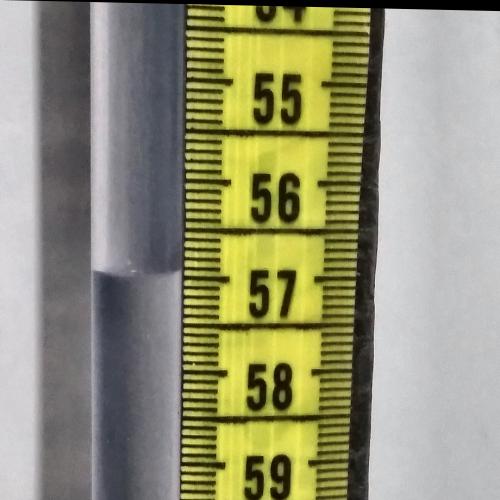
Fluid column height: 56.9 cm